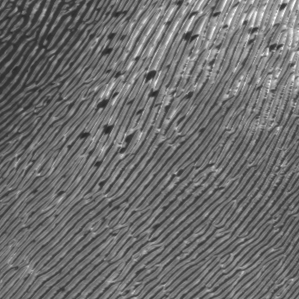
Label: frost